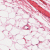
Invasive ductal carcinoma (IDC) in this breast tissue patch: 0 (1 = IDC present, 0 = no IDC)